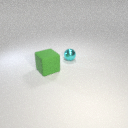
small cyan metal sphere behind large green rubber cube